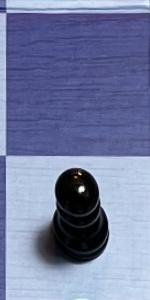
Label: Pawn_Black